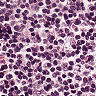
Metastatic tissue present: no